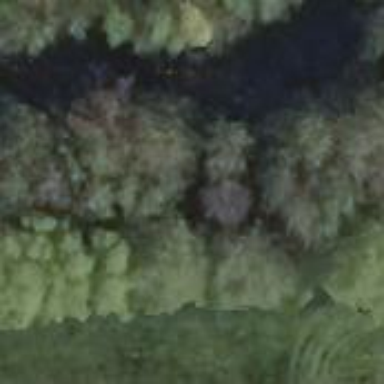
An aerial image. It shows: Serene pond surrounded by nature.